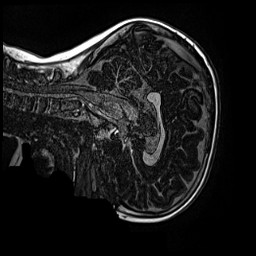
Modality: MP2RAGE
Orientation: sagittal
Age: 9
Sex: female
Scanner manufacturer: siemens
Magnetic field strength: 3 T
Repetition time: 4 s
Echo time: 0.00299 s